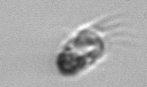
Label: Mesodinium